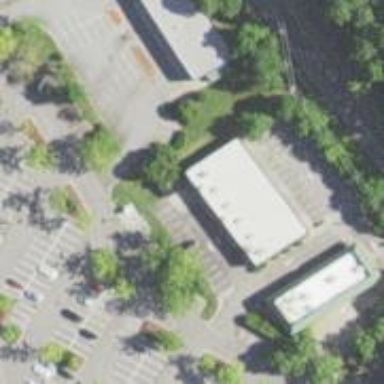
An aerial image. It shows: Fitness center located in leisure land.